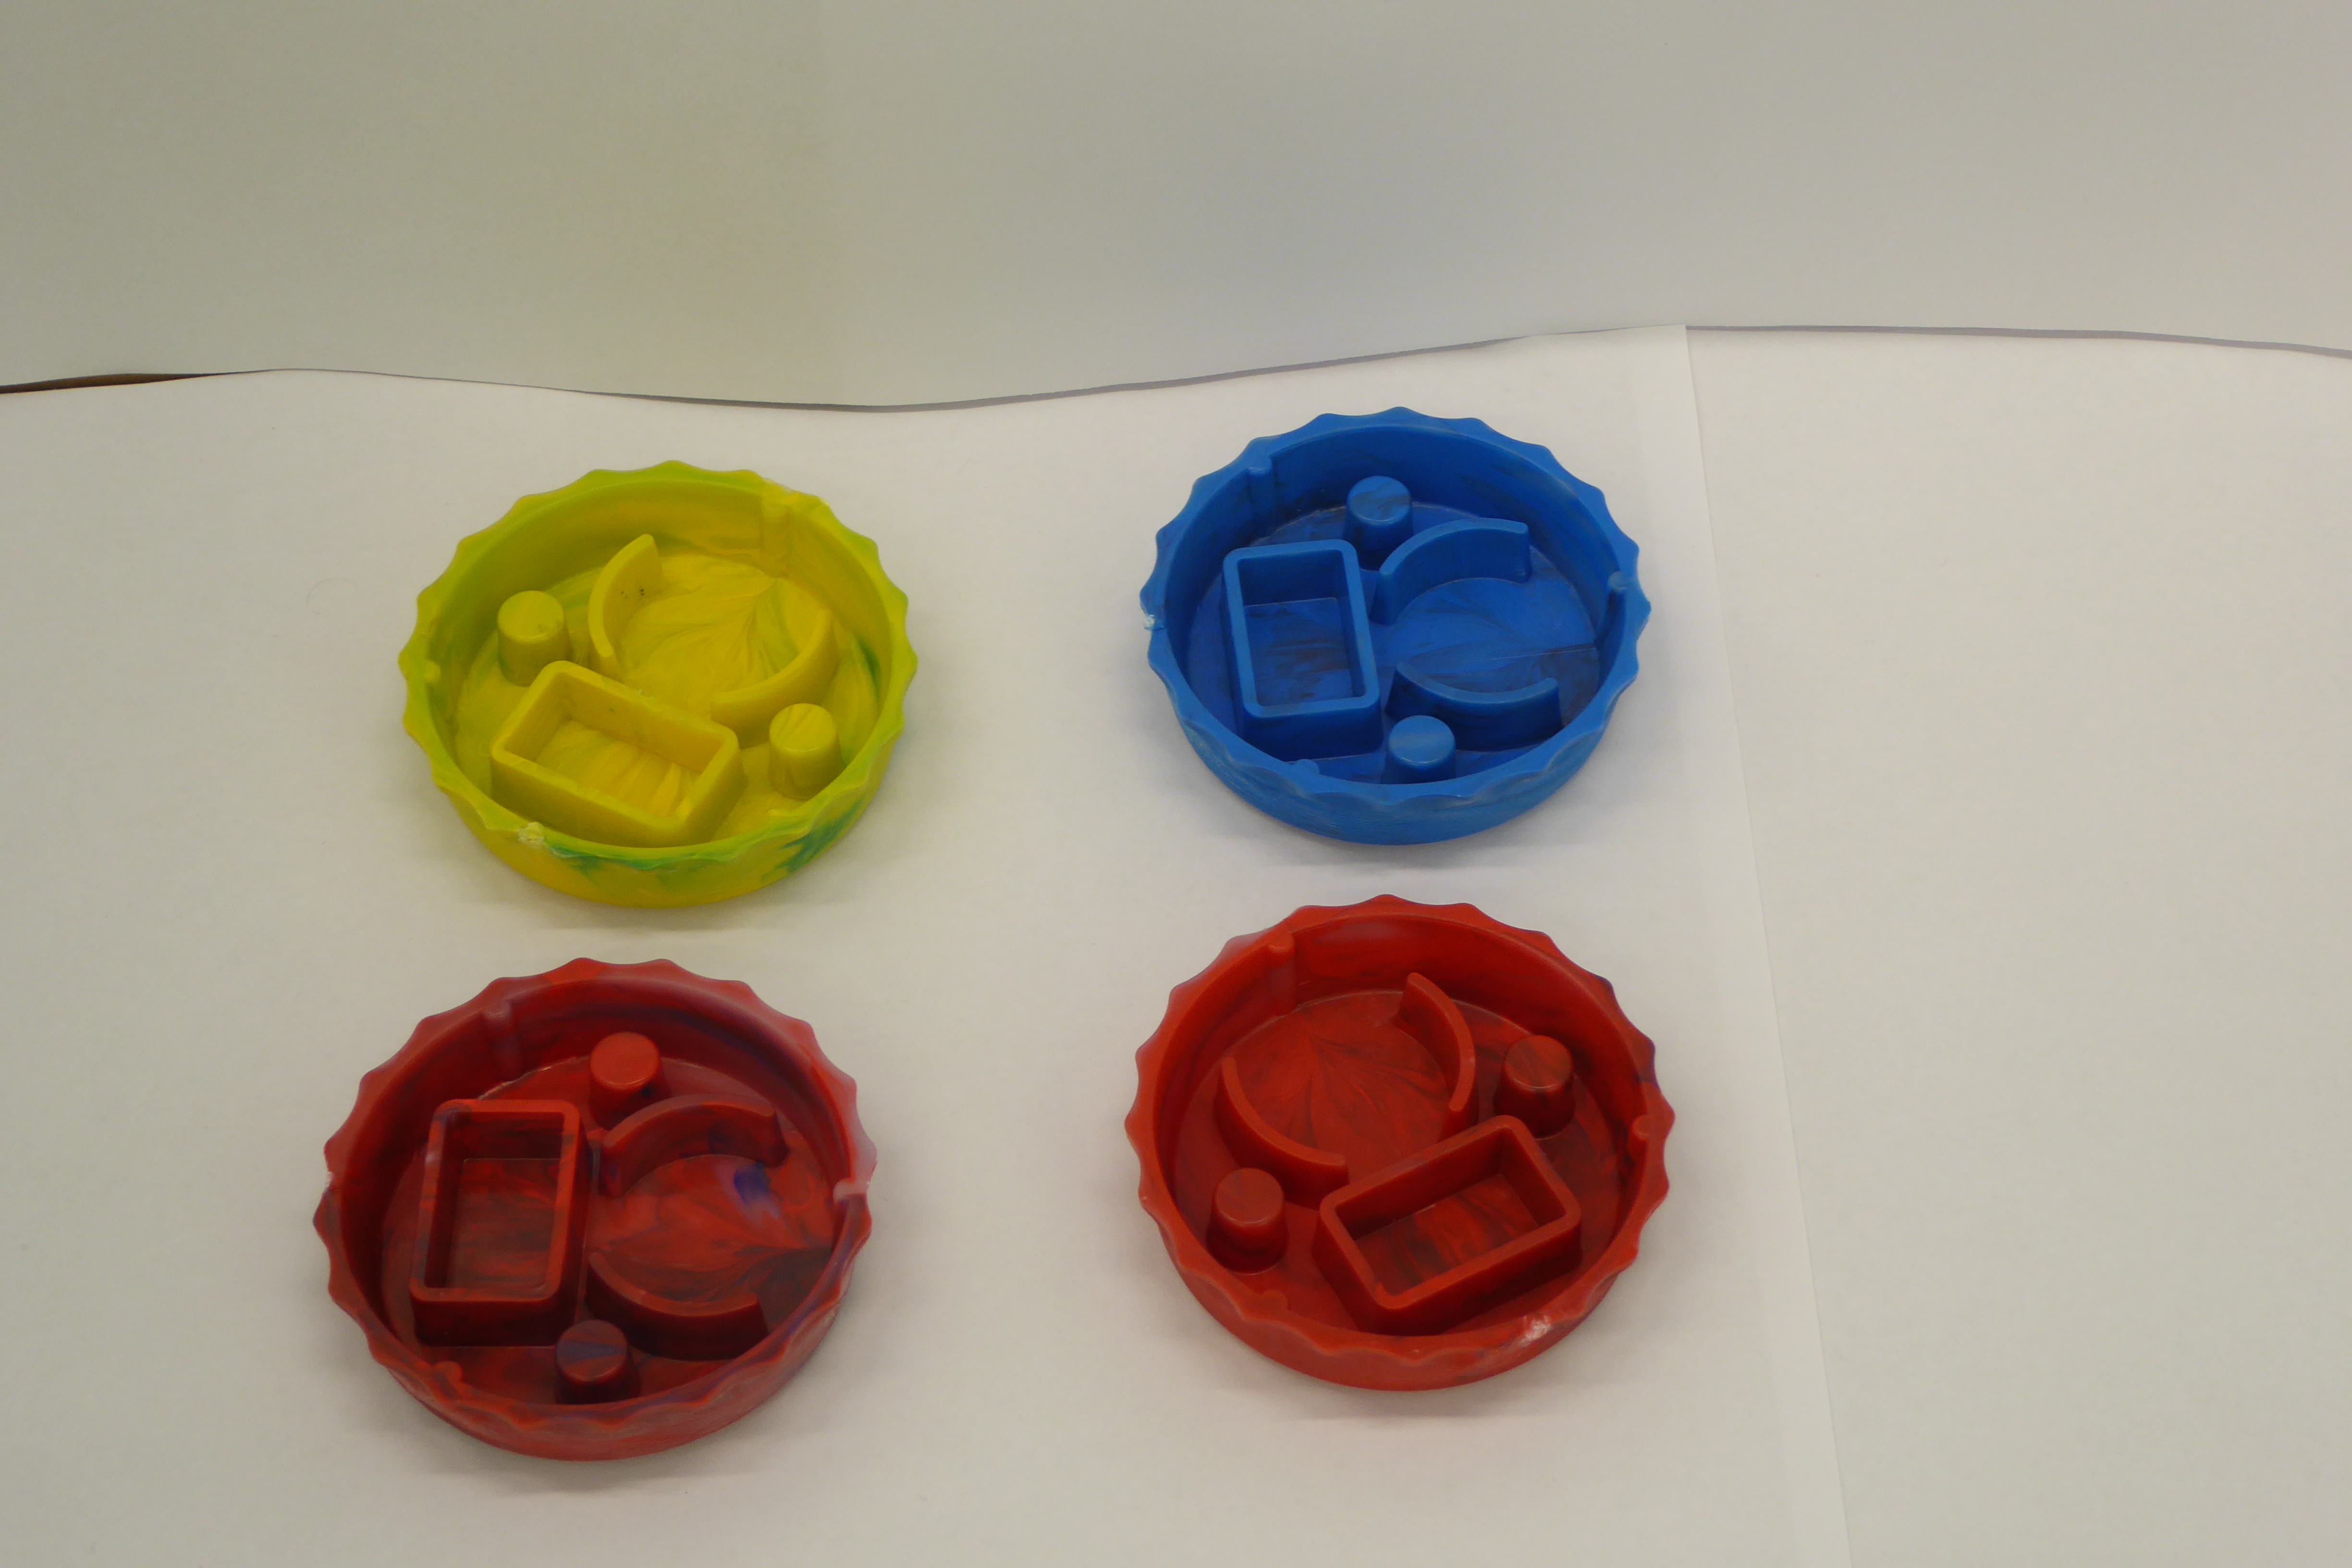
Label: Bottle Opener - Cover